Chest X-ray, AP view. Patient: 67 years old, sex M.
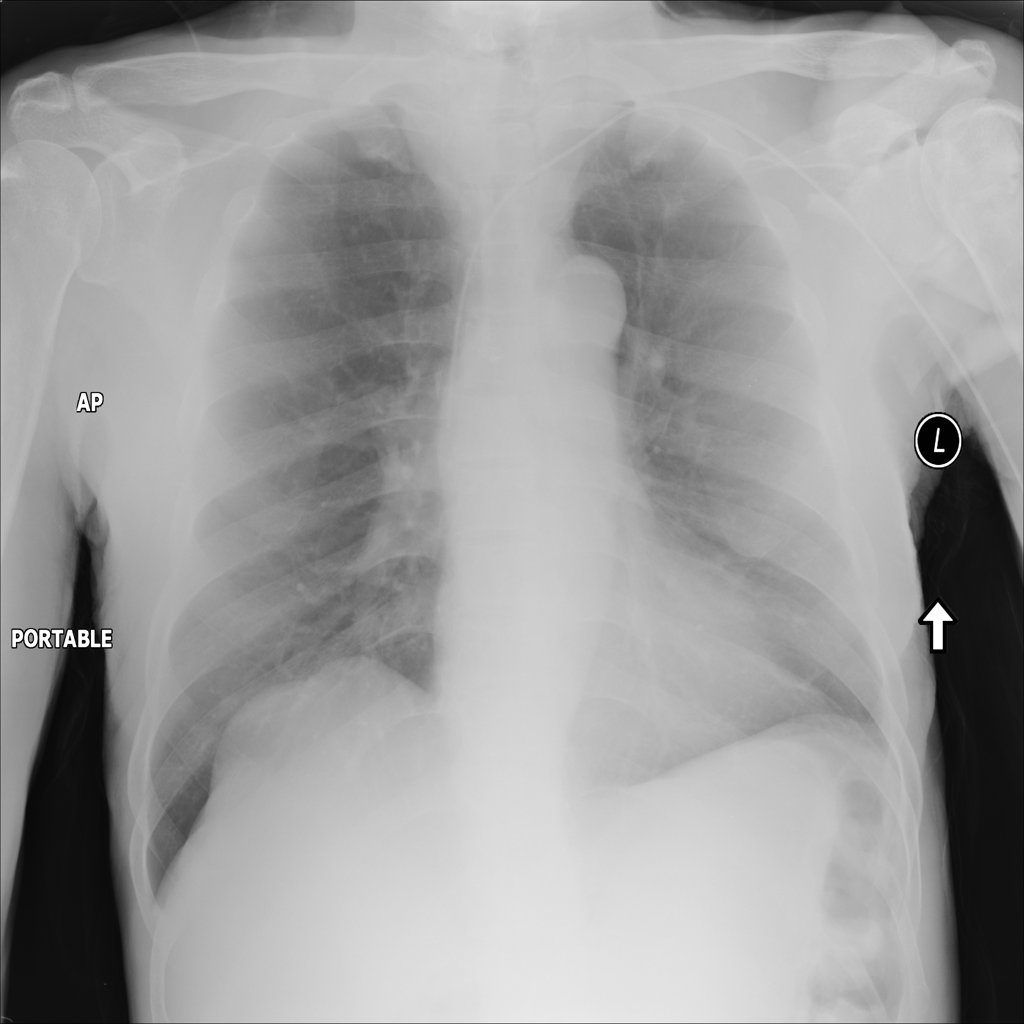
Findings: No Finding